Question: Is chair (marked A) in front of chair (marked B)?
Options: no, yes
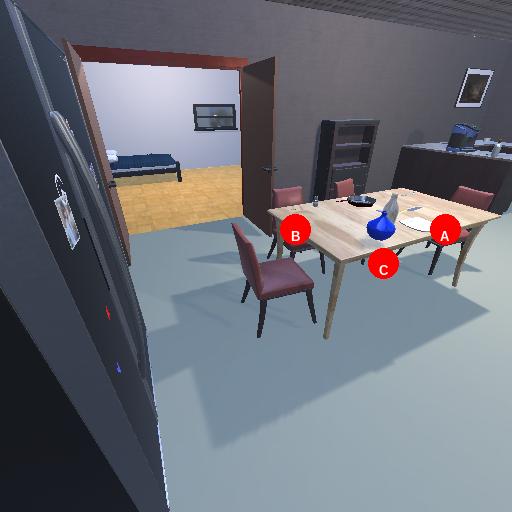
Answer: no